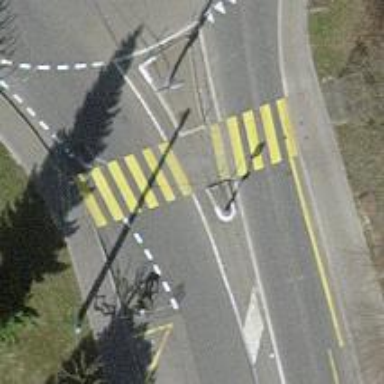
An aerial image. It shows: Secondary road with asphalt surface and trolley wires.